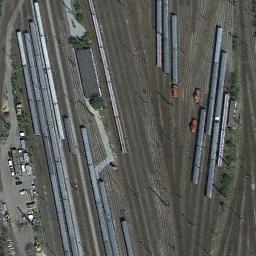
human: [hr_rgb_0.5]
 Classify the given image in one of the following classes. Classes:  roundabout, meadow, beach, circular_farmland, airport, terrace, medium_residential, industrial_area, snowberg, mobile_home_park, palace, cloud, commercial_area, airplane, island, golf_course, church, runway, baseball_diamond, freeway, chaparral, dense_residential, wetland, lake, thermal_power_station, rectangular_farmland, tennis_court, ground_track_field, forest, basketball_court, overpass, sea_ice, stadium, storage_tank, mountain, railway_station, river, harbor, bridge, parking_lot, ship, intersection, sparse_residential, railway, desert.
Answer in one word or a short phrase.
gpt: railway